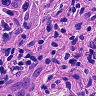
Metastatic tissue present: yes